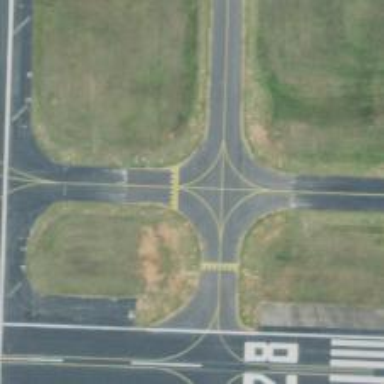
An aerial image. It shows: View of taxiway at the airport.